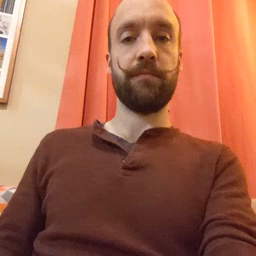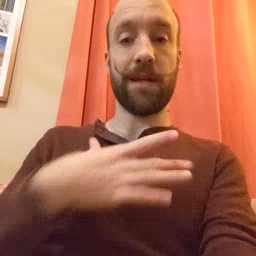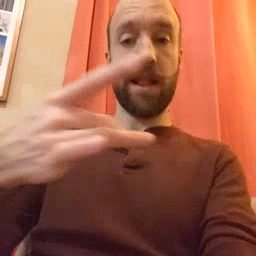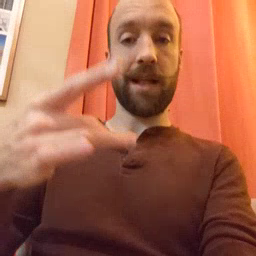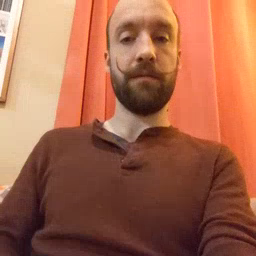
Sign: like